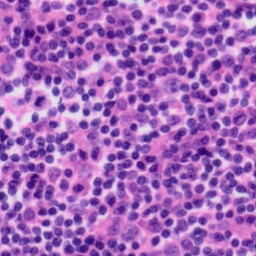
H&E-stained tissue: Tonsil